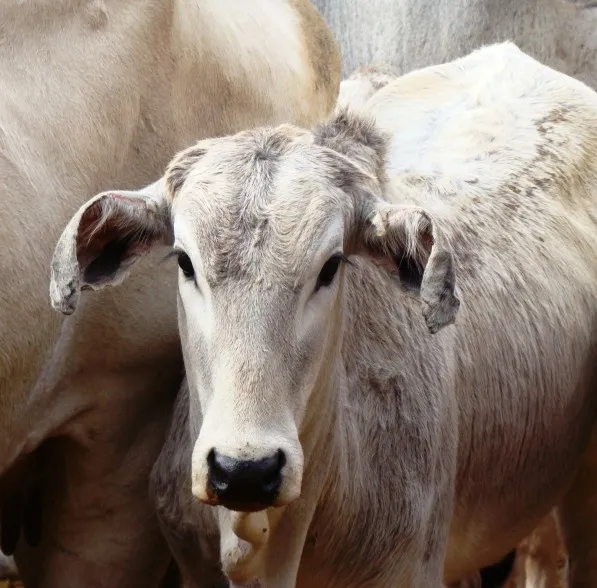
Cicatricial retraction of the ear, popularly known in Brazil as "cartridge-shaped ears" (calf).
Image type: medical_photograph (other_medical_photograph)